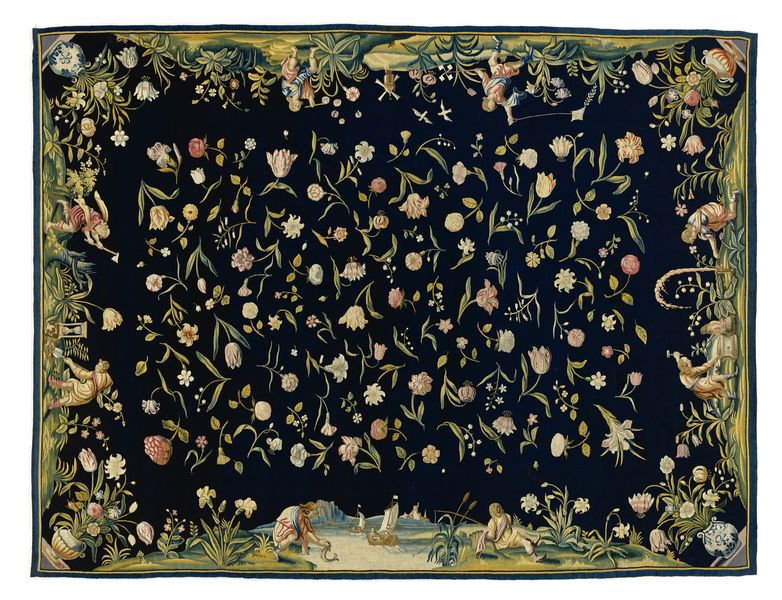
Titel: Tafelkleed met de vier elementen en een strooibloemenmotief
Standort: Amsterdam
Institution: Rijksmuseum
Schlagwörter: blätter, wasser, grün, landschaft, menschen, blumen, schwarz, blüten, rose, rosen, tuch, malerei, teppich, natur, vögel, windmühle, stoff, pflanzen, rosa, boot, boote, vase, schiff, schiffe, segel, blumenvase, tulpen, vasen, frühling, segelboote, angel, fisch, frühjahr, stundenglas, nelken, bote, angler, sanduhr, fische fangen